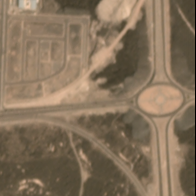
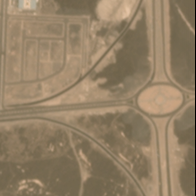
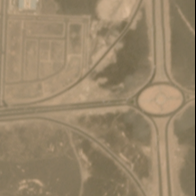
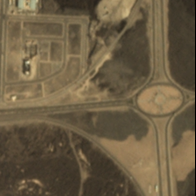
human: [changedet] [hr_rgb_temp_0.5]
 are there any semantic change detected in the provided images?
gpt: a road has appeared in the scene .

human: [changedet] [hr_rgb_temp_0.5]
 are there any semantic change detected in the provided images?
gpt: a road appeared in the bareland on the top left .

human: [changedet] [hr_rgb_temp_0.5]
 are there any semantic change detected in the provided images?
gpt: a building is constructed beside the road on the bareland .

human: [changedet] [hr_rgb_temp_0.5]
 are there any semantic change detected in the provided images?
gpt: a road  and building is built at the top left of the scene .

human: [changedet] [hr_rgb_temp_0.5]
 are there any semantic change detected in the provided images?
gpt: an intersecting road at the top left and a building beside road appeared in the scene .